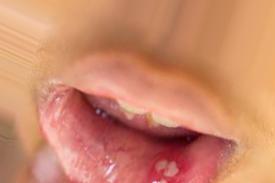
Condition: Mouth Ulcer